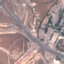
Label: Highway